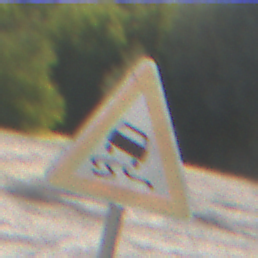
Verkehrszeichen: SchleuderOderRutschgefahr
Umgebung: Outdoor, Nature
Tageszeit: Midday
Wetter: Clear
Licht: Natural
Jahreszeit: Summer
Kontrast: HighContrast